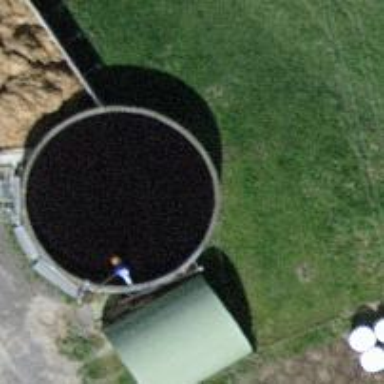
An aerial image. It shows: Storage tank with man-made structure.